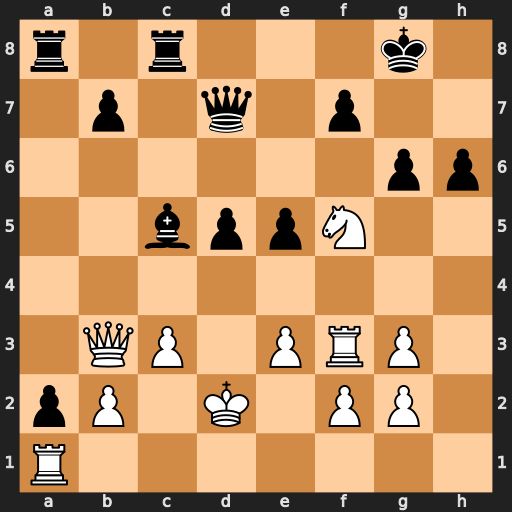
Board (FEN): r1r3k1/1p1q1p2/6pp/2bppN2/8/1QP1PRP1/pP1K1PP1/R7
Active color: w
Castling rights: -
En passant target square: -
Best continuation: Nxh6+ Kg7 Rxf7+ Qxf7 Nxf7